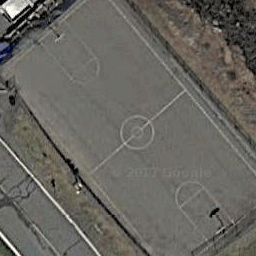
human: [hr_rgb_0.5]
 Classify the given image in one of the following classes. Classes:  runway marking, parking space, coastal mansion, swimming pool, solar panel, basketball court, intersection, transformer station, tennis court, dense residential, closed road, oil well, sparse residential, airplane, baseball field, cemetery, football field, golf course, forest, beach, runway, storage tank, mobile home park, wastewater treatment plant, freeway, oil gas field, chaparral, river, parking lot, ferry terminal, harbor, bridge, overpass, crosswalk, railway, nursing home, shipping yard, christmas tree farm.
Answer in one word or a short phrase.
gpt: basketball court